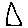
Label: triangle